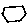
Label: hexagon